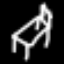
Label: bed